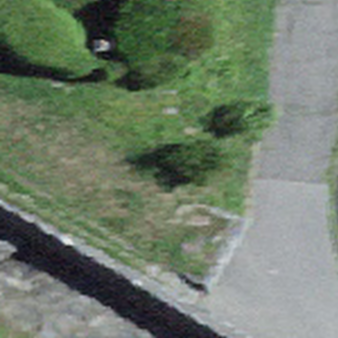
Label: other